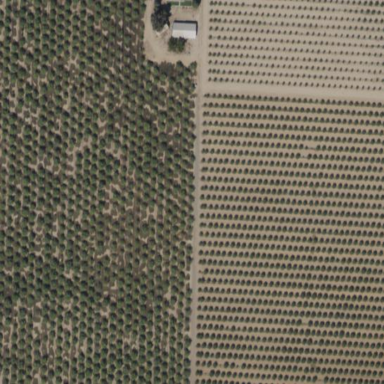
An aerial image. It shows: Orchard filled with almond trees.